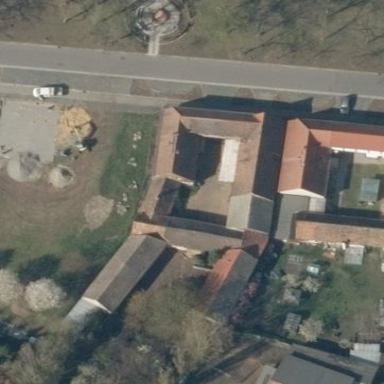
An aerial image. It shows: Farm building.